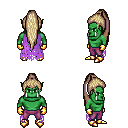
a pixel art fantasy rpg character, male body template, orc, green skin, maroon tattered cape, magenta pants, white blonde extra-long topknot hairstyle, gold gloves, gold boots, four views (front, back, left, right), 2x2 character sprite sheet, small pixel art, hard edges, no anti-aliasing